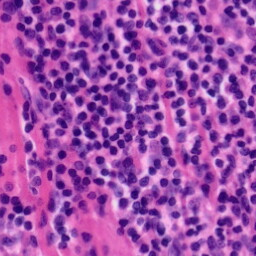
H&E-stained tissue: Tonsil